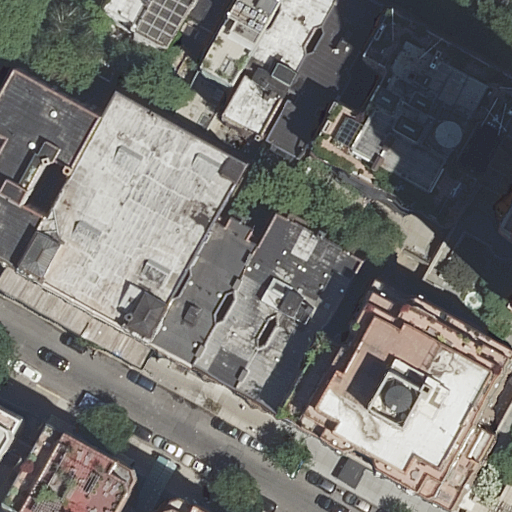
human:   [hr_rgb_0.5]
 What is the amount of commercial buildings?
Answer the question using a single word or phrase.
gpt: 0

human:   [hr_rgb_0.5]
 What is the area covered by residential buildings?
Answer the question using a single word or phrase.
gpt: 4553m2

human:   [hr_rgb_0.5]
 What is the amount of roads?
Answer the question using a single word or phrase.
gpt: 2

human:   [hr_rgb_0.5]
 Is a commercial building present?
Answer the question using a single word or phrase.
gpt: no

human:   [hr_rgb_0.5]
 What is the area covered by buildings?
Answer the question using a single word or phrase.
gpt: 4553m2

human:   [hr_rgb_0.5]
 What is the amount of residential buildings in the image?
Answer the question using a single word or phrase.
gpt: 17

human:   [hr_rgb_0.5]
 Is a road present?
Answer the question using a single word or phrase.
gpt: yes

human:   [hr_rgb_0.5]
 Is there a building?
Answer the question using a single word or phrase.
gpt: yes

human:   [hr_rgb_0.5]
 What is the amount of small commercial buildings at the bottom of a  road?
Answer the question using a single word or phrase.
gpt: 0

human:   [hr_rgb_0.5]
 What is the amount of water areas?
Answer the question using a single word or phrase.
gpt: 0

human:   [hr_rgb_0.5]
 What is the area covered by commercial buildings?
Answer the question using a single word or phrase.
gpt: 0m2

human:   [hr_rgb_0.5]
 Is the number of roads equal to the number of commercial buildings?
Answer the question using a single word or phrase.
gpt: no

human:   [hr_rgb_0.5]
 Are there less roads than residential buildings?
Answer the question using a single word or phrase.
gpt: yes

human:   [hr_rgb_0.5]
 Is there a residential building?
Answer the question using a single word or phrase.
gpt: yes

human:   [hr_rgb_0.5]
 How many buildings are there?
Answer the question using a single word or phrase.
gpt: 17

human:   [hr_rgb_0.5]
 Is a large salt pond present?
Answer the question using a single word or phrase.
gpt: no

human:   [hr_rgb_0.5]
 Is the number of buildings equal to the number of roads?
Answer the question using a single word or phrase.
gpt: no

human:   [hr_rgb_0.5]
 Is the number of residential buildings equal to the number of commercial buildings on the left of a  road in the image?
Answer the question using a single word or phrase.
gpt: no

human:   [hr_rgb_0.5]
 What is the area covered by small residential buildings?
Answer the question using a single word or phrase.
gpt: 319m2

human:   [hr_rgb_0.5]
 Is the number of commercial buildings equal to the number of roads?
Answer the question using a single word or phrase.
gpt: no

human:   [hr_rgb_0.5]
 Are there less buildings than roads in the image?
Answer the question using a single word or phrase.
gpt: no

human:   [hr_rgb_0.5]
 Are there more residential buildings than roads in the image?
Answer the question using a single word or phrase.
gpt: yes

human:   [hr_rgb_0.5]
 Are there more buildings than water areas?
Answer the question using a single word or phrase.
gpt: yes

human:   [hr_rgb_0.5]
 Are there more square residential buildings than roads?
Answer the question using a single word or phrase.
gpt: no

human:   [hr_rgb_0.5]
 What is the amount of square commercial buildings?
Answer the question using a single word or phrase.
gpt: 0

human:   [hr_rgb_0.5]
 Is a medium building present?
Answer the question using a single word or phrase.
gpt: yes

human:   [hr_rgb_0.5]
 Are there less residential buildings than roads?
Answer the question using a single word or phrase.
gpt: no

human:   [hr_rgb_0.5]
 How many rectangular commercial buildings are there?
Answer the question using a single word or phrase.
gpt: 0

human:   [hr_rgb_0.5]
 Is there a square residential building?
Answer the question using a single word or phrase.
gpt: no

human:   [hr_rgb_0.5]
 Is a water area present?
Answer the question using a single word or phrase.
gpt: no

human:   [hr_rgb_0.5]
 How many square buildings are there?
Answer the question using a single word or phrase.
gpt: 0

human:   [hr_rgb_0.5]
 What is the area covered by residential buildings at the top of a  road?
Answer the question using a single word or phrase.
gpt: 4400m2

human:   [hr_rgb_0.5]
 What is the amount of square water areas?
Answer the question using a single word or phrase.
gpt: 0

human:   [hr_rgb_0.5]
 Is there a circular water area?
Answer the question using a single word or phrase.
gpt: no

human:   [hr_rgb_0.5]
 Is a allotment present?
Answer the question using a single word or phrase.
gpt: no

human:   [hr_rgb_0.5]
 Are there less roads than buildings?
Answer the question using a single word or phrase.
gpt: yes

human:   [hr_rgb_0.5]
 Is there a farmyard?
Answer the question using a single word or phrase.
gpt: no

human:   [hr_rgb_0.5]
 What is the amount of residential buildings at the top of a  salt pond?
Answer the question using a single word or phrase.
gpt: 0

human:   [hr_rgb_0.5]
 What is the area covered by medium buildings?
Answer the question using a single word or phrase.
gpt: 1041m2

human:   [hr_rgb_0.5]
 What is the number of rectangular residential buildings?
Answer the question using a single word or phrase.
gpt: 10

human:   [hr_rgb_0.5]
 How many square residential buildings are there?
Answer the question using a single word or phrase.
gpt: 0

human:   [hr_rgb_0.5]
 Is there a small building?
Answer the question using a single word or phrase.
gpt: yes

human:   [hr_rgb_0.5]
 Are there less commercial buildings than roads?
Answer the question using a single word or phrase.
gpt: yes

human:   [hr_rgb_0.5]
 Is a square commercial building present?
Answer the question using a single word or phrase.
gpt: no

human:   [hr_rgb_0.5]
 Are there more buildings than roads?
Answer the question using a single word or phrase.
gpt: yes

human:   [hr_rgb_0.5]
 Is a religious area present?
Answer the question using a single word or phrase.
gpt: no

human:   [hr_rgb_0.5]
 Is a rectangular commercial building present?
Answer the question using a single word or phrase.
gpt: no

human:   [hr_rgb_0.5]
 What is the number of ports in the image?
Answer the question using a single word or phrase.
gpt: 0

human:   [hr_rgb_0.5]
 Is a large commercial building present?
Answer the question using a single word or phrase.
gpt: no

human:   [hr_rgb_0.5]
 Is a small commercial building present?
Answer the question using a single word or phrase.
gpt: no

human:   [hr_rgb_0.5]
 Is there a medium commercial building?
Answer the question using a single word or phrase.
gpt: no

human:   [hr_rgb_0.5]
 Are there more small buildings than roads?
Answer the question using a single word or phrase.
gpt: yes

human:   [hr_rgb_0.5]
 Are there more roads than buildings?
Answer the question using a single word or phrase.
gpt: no

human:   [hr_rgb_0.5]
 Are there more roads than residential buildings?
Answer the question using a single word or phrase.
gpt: no

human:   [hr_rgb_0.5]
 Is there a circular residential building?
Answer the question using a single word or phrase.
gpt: no

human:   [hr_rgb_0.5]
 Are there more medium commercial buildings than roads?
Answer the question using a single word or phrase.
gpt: no

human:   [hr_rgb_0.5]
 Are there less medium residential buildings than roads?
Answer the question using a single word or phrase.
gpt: no

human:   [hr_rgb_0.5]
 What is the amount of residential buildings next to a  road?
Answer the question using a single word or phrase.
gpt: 17

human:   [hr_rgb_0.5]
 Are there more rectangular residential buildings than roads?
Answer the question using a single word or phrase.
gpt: yes

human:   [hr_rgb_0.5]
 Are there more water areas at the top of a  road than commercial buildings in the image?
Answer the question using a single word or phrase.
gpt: no

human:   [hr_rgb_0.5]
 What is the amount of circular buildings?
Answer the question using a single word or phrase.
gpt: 0

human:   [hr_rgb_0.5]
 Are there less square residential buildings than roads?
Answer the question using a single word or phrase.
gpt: yes

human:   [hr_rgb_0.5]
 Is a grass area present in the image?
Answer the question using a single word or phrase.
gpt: no

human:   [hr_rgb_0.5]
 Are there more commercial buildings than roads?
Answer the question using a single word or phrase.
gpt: no